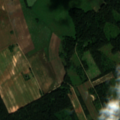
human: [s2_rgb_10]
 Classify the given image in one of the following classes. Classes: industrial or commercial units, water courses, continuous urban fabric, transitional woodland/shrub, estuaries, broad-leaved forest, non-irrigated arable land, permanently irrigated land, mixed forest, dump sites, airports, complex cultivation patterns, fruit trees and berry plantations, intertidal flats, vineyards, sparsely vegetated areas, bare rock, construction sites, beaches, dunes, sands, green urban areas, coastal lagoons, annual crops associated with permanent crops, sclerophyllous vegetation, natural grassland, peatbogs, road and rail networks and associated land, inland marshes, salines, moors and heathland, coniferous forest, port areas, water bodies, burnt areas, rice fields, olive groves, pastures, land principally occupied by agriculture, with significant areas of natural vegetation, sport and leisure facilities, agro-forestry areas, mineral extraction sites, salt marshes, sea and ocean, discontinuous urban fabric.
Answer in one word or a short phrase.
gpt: non-irrigated arable land, pastures, mixed forest